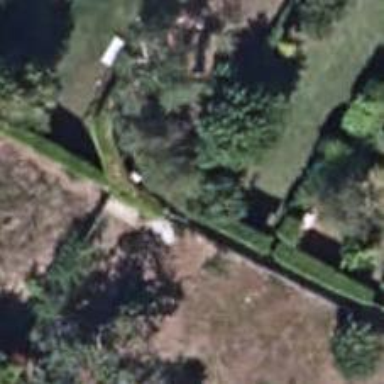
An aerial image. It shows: Fence is in the image.